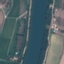
Label: River